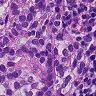
Metastatic tissue present: yes